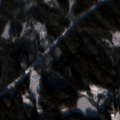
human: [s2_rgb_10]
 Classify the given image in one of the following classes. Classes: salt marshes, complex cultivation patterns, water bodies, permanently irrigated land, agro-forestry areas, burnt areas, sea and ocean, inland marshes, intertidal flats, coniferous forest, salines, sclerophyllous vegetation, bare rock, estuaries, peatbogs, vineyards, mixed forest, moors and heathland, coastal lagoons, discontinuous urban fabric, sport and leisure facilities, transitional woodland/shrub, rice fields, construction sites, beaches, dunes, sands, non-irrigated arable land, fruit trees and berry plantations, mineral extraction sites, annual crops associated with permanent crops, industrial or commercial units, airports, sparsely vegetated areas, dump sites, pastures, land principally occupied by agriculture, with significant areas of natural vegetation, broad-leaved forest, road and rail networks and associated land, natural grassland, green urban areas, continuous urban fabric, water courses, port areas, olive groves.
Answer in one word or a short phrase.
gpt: coniferous forest, mixed forest